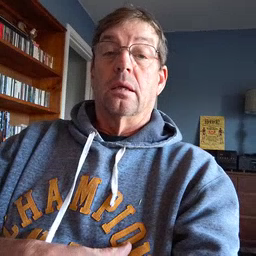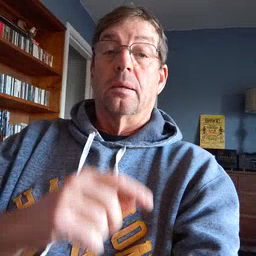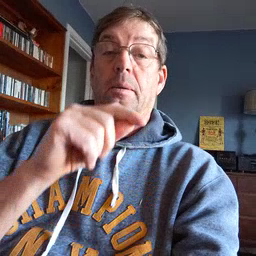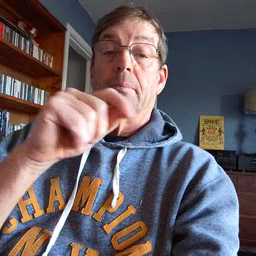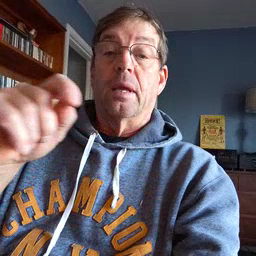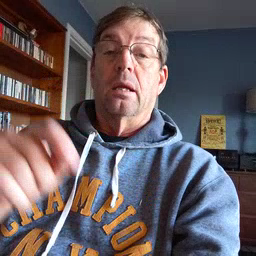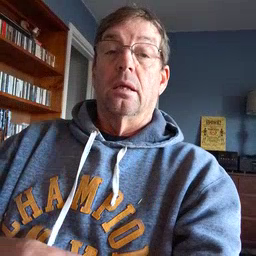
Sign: pen